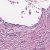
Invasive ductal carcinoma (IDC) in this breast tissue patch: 0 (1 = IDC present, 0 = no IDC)